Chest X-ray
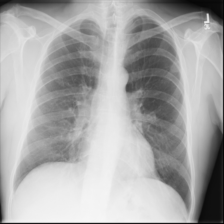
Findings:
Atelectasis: negative
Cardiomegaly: negative
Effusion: negative
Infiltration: positive
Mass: positive
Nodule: negative
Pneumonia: negative
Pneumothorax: negative
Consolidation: negative
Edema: negative
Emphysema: negative
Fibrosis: negative
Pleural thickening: negative
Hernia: negative